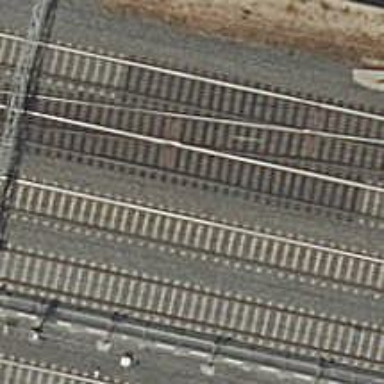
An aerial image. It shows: Railway track with contact line for electrification.